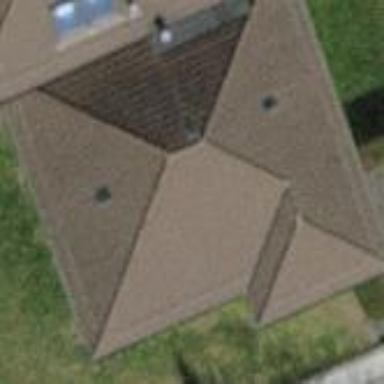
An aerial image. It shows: Building with hipped roof.